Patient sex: M
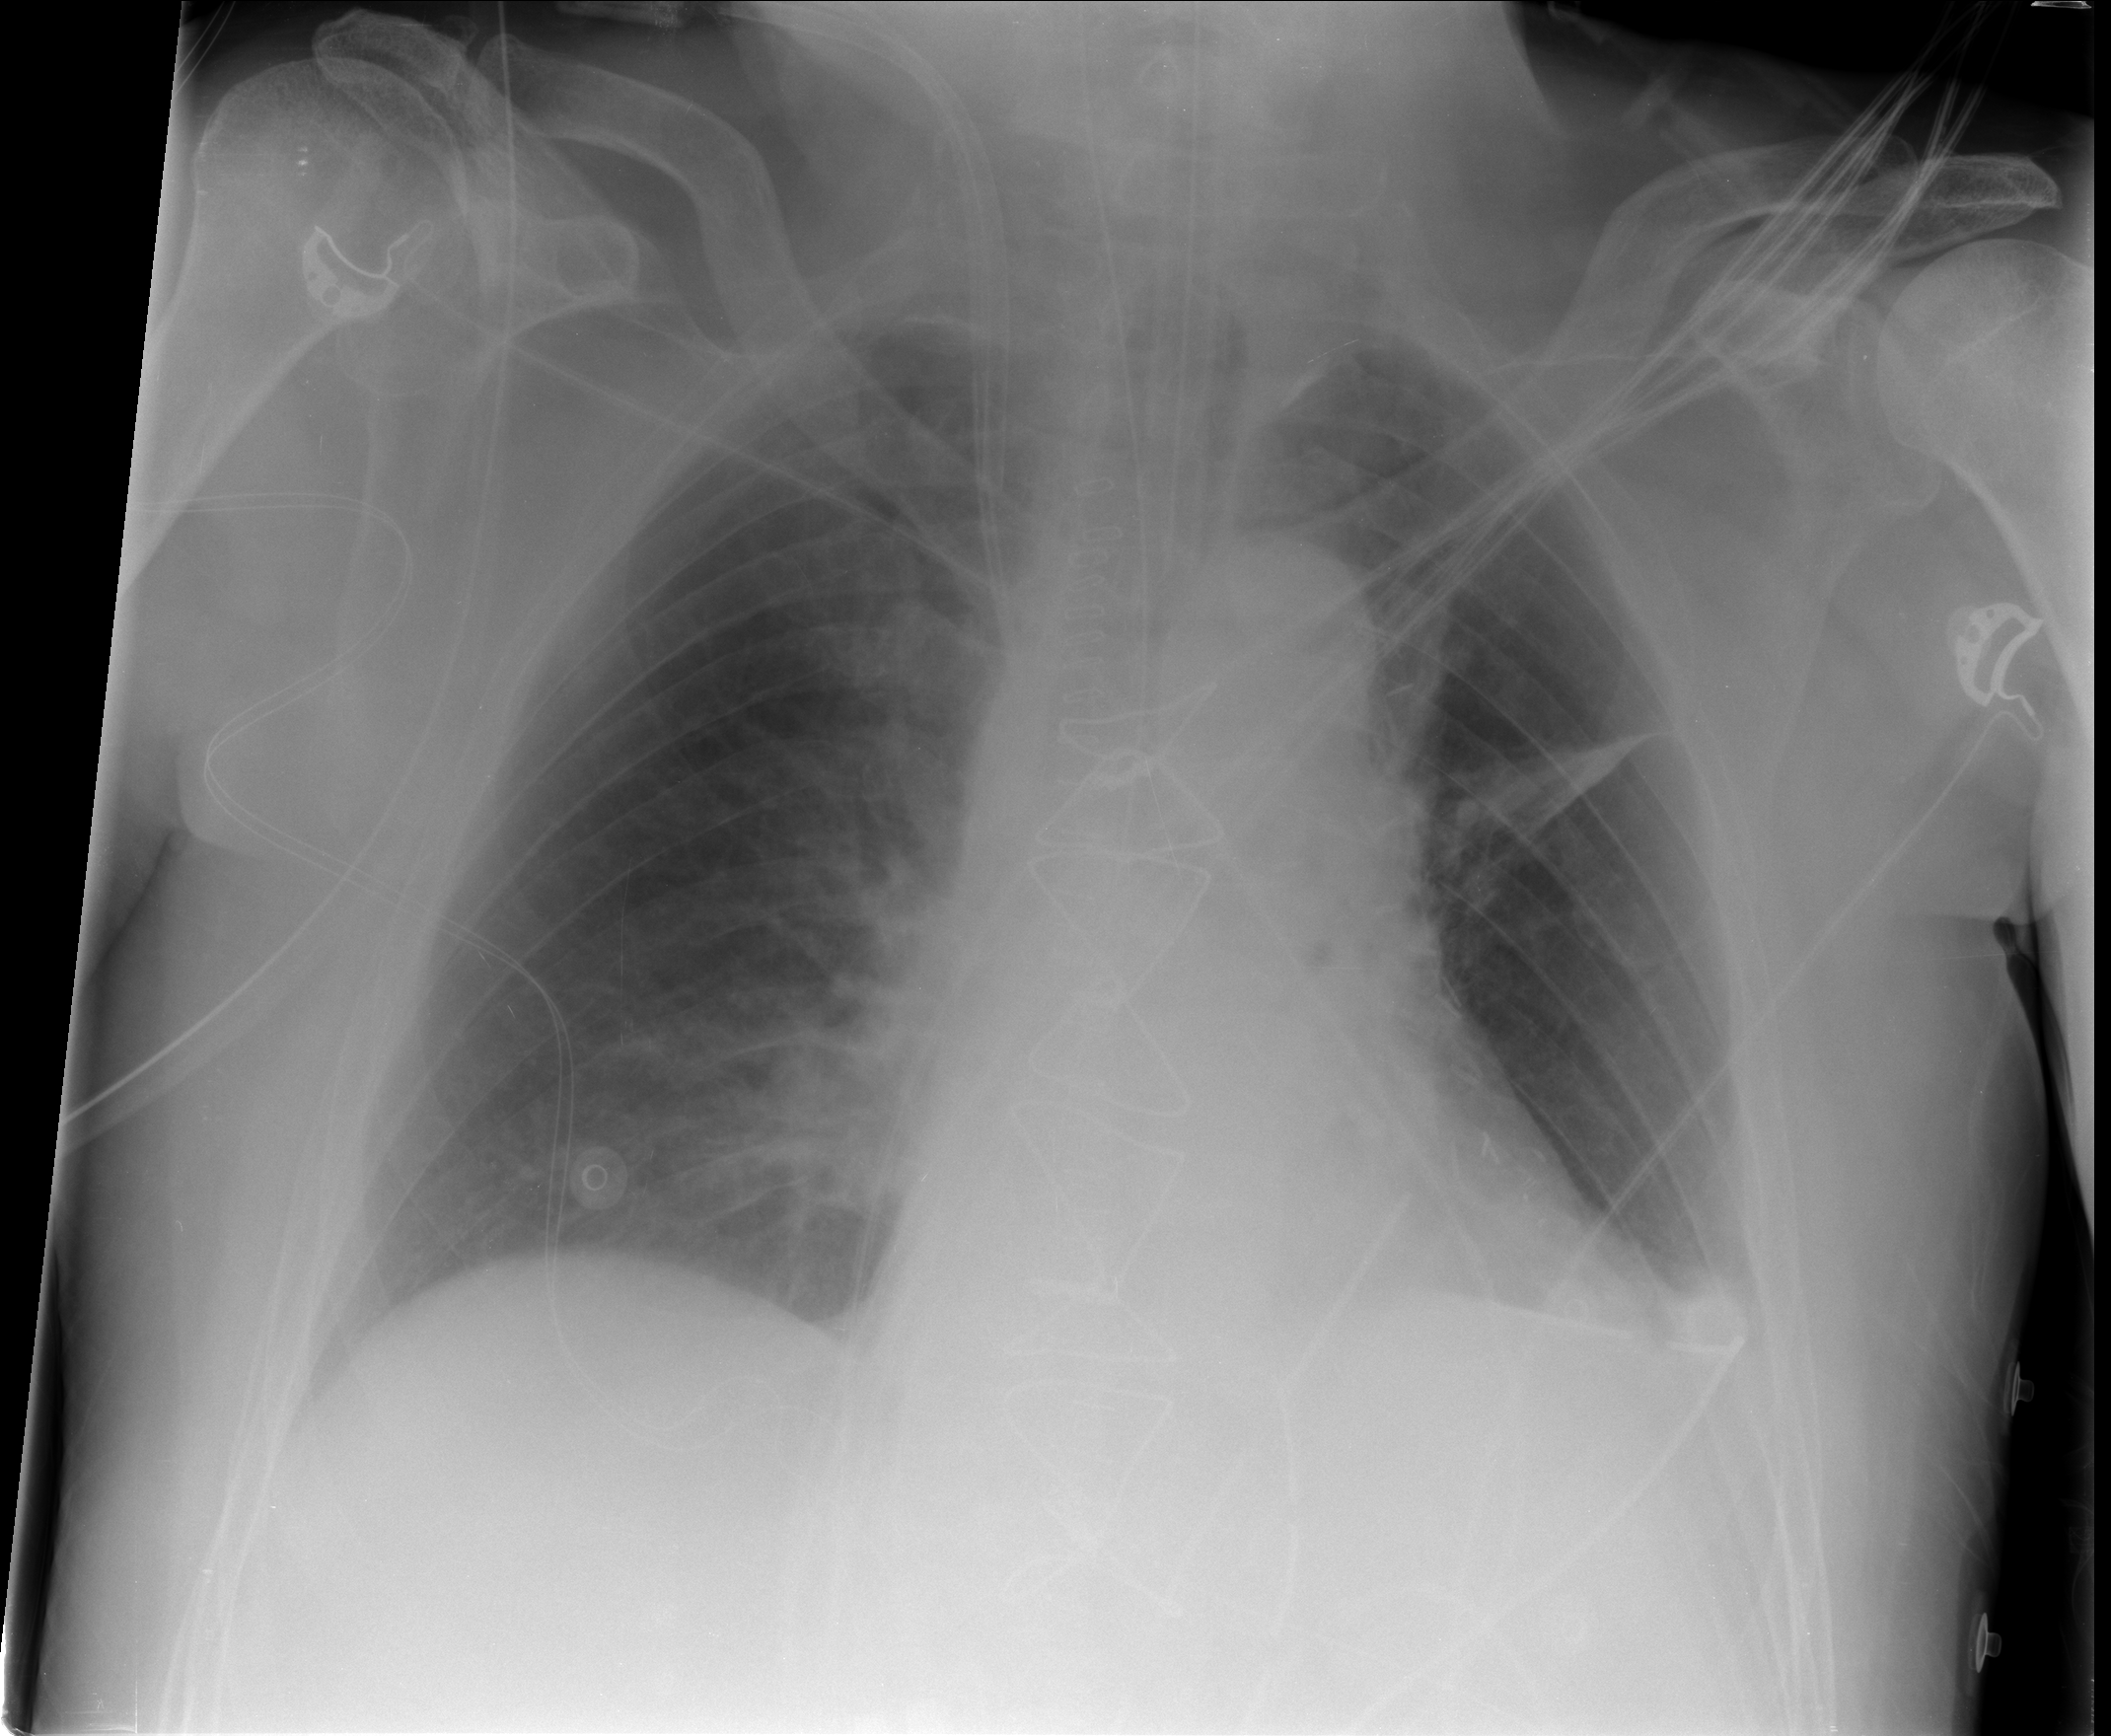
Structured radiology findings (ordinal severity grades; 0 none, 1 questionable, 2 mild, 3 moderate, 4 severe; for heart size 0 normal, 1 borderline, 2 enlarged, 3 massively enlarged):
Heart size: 0
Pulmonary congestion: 2
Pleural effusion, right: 0
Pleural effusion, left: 2
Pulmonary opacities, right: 0
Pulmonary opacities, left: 0
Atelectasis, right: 0
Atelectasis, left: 2